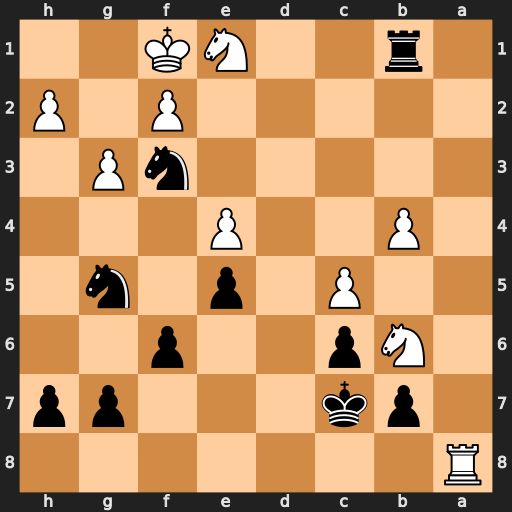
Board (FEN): R7/1pk3pp/1Np2p2/2P1p1n1/1P2P3/5nP1/5P1P/1r2NK2
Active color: b
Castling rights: -
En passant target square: -
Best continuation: Rxe1+ Kg2 Rg1#